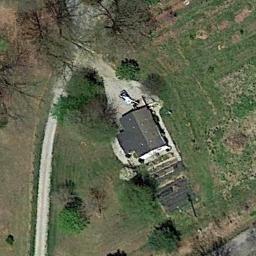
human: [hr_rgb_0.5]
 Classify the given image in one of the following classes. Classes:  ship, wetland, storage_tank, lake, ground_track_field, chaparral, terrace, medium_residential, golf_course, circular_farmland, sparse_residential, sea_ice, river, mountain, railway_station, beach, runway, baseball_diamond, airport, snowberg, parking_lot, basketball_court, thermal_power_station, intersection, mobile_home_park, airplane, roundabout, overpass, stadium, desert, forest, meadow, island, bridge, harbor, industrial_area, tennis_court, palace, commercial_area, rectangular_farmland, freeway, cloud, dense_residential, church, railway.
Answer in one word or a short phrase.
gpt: sparse_residential